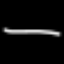
Label: line